Question: I'm currently stuck trying to order the results of my query by a left joined field.
The error is: .
Now, I can fix that error by adding a field in the group by: , but doing so duplicates the results of the query for each alias that series has.
I'm trying to find a way to use in my order by statement without duplicating my results.
The search SQL:
'''
SELECT
series.id as series.id,
series."name",
series."overview",
series."firstAired",
CAST(CASE WHEN posters."seriesId" IS NULL THEN false ELSE true END AS BOOLEAN) AS poster,
FROM series
LEFT JOIN "posters" ON posters."seriesId" = series.id
LEFT JOIN "aliases" ON aliases."seriesId" = series.id
WHERE (series.document @@to_tsquery(:query))
OR (aliases.document @@to_tsquery(:query))
GROUP BY series.id, posters."seriesId"
ORDER BY
GREATEST(
ts_rank(series.document, to_tsquery(:query), 8),
MAX(ts_rank(aliases.document, to_tsquery(:query), 8)),
similarity(series."name", quote_literal(:query)),
similarity(aliases."alias", quote_literal(:query))
)
DESC
NULLS LAST;
'''
The value of is the user input.
Here is an image of the related tables and their relations:

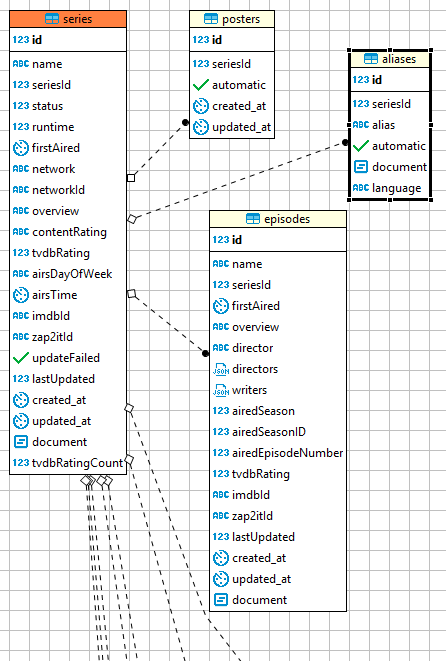
Answer: You can use an aggregation function, say:
'''
max(similarity(aliases."alias", quote_literal(:query)))
'''